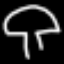
Label: mushroom